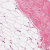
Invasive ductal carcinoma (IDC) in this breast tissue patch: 0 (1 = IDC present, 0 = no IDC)